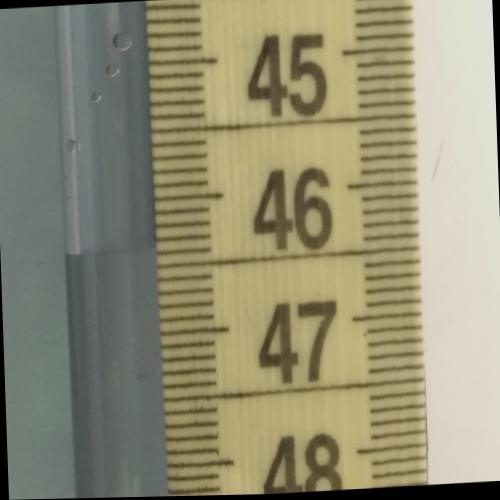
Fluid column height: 46.4 cm